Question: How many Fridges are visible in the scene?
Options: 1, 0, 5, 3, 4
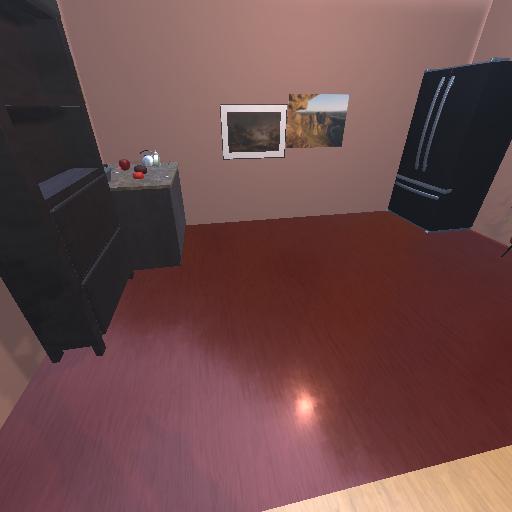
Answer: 1